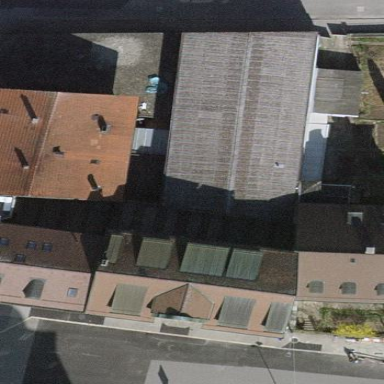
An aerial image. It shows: Industrial building.